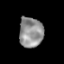
Tissue: lung
Cell type: Epithelial cells
Senescence score: 0.1502
Nuclear area (px): 712
Mean DAPI intensity: 144.742